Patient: sex M, age 38
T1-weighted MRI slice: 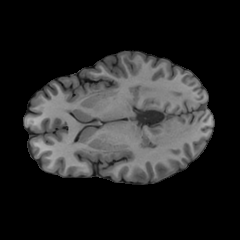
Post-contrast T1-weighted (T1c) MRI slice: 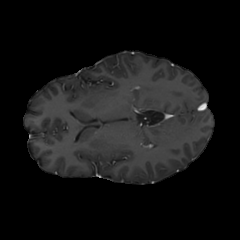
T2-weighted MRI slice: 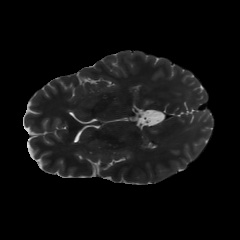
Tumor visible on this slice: no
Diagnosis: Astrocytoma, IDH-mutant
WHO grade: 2